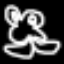
Label: frog